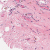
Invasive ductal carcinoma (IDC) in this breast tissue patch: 0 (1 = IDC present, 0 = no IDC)